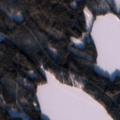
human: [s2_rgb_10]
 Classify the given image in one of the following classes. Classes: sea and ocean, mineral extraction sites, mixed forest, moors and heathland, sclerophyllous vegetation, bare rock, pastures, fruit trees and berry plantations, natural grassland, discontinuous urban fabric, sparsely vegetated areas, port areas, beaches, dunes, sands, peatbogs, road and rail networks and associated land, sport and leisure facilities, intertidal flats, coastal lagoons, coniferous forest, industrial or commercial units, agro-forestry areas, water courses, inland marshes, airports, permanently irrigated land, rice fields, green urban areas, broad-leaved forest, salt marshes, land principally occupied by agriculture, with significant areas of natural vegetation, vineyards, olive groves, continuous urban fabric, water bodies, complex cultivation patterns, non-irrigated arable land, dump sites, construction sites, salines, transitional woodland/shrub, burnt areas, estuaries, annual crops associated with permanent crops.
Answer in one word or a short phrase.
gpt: coniferous forest, mixed forest, transitional woodland/shrub, water bodies